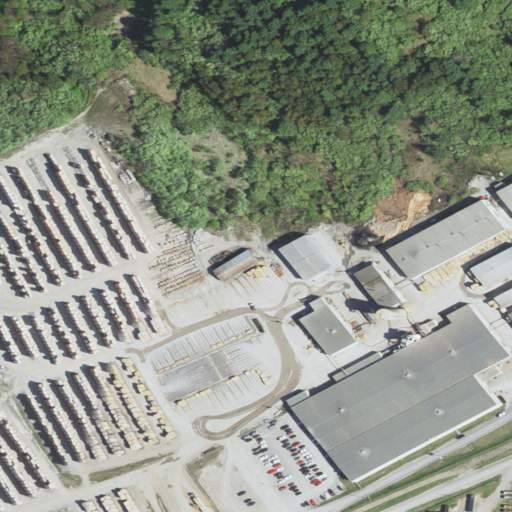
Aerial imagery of ridge(s) in Virginia named Fork Ridge containing high intensity development, mixed forest, grassland, deciduous forest, barren land, medium intensity development, low intensity development, and open development